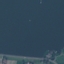
Land use / land cover class: SeaLake